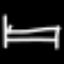
Label: bed